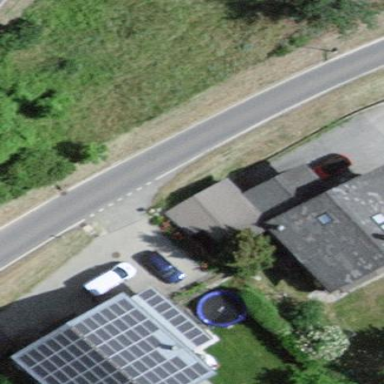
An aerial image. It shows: Detached building.